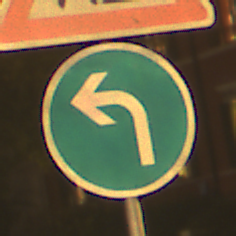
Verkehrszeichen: VorgeschriebeneFahrtrichtungLinks
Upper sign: Arbeitsstelle
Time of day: Night
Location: Outdoor (Urban)
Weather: Clear
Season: NotSpecified
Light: Artificial